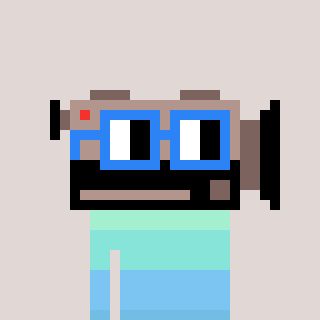
a pixel art character with square blue glasses, a camcorder-shaped head and a redpinkish-colored body on a warm background